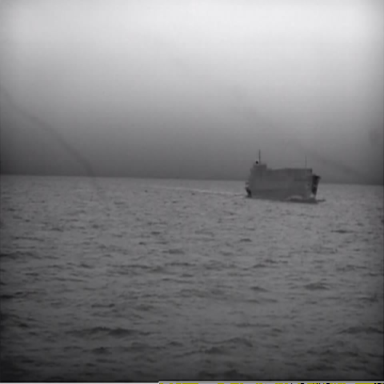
There is a container_ship in the infrared image.